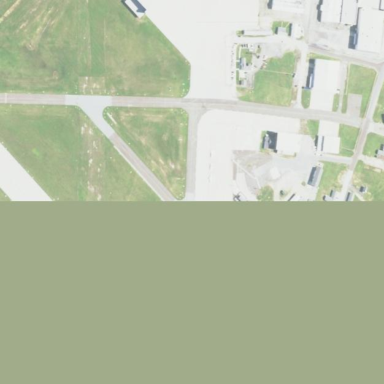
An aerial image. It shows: Apron at the airport.